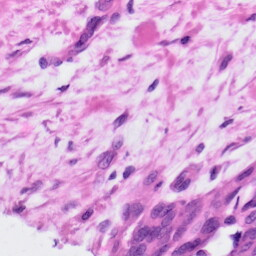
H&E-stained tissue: Ovarian